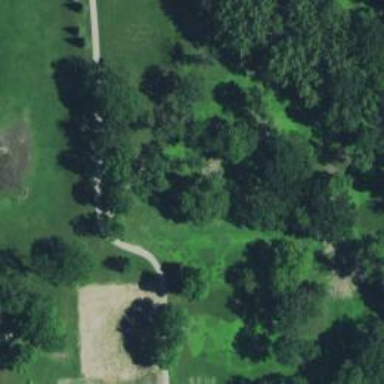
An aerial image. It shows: Disc golf hole.